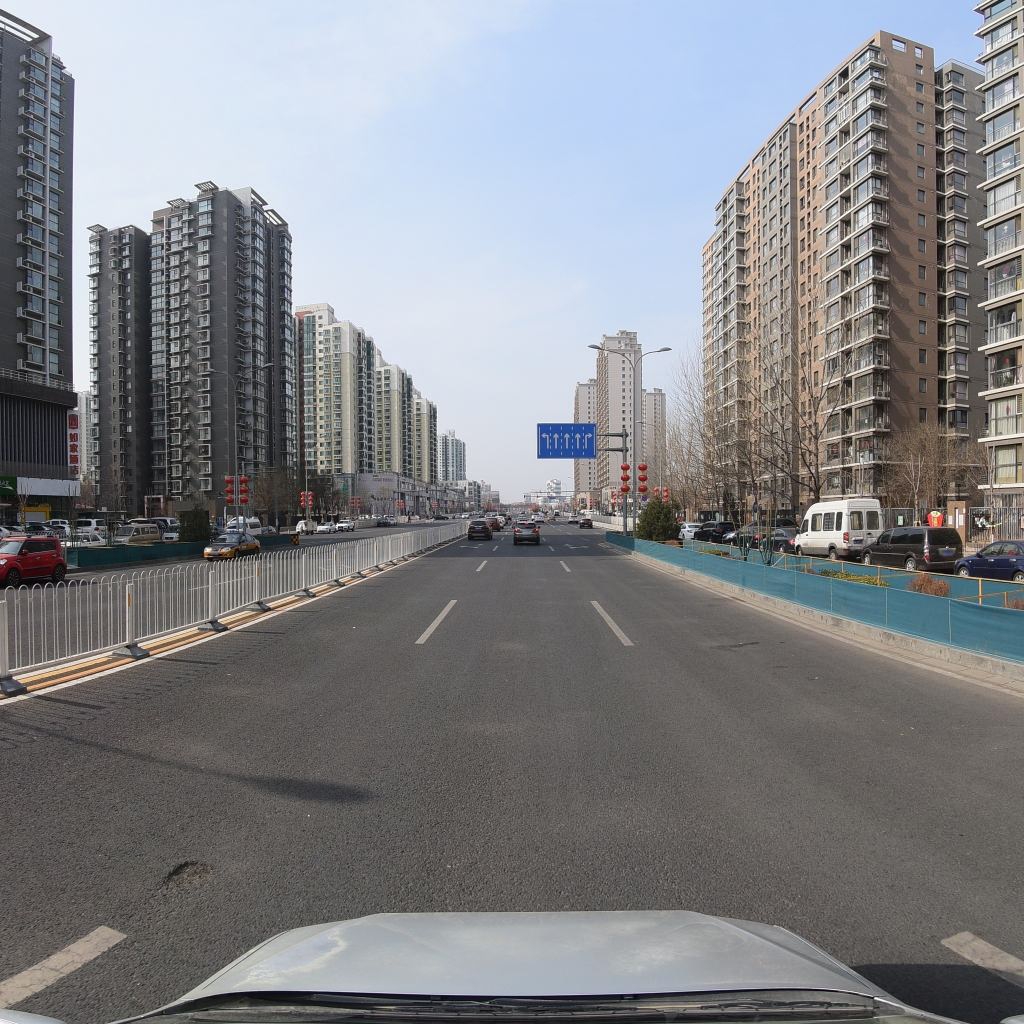
Region: Fengtai
Road damage annotations: pothole